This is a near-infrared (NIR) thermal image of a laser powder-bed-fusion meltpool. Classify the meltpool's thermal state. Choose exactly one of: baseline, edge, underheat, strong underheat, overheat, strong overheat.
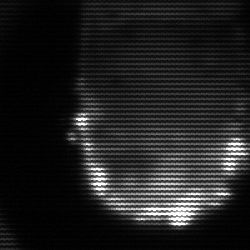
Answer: baseline